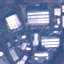
Land use / land cover class: Industrial